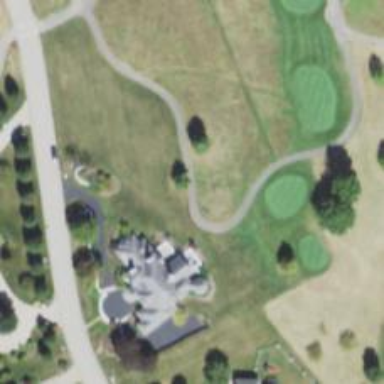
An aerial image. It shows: Golf cartpath that is also road path.